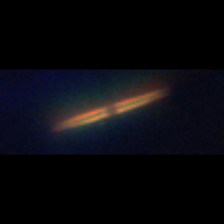
Taxon: Pennate
Group: Diatoms